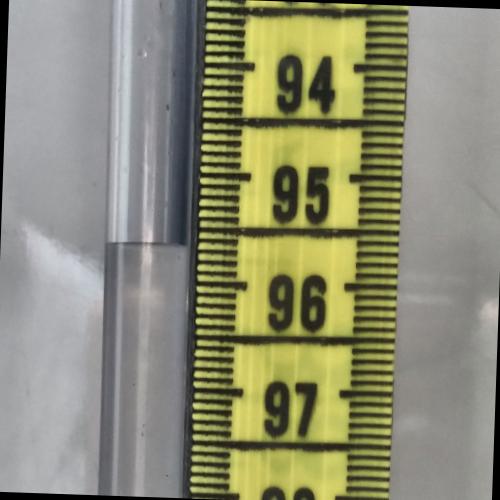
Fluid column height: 95.7 cm